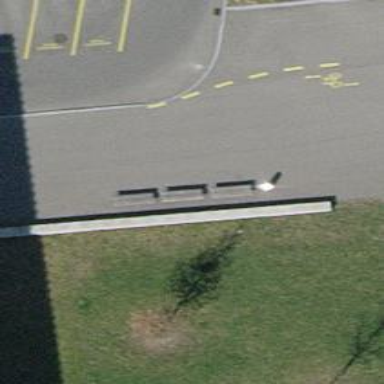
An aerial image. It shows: Brown bench.